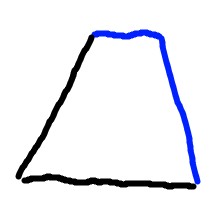
Shape: trapezoid